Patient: sex M, age 51
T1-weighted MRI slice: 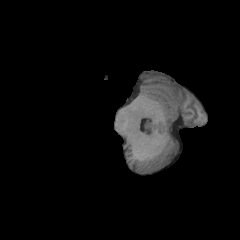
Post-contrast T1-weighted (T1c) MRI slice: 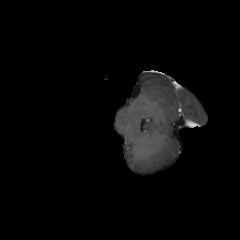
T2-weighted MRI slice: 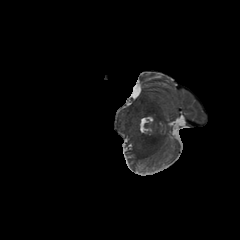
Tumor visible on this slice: no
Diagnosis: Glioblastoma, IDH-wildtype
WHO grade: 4